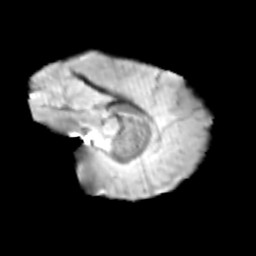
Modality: T2w
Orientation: sagittal
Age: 13
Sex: male
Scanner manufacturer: siemens
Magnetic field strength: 3 T
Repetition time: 3.8 s
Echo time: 0.07 s